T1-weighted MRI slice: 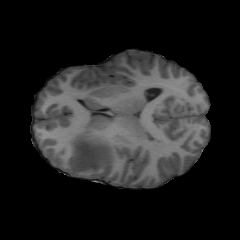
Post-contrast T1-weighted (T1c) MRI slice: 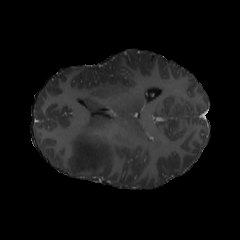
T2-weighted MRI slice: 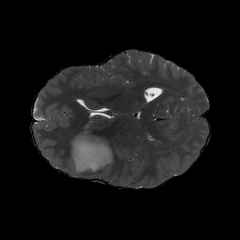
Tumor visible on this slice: yes